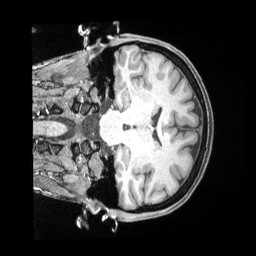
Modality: T1w
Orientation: coronal
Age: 40
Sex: female
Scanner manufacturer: siemens
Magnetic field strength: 3 T
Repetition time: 2 s
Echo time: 0.00211 s